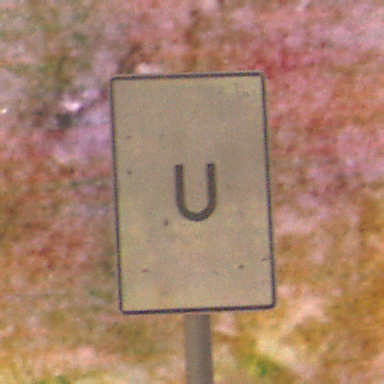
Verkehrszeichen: AnkuendigungOderFortsetzungUmleitungOhnePfeilsymbol
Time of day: Night
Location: Outdoor (Nature)
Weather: Clear
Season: NotSpecified
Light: Natural